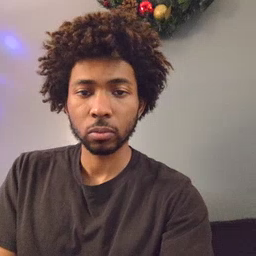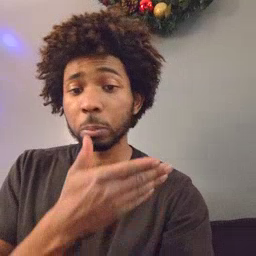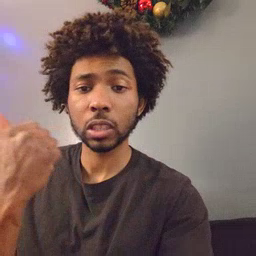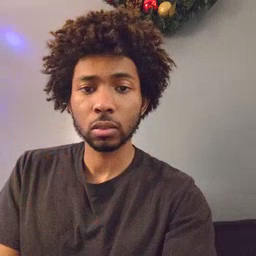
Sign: better